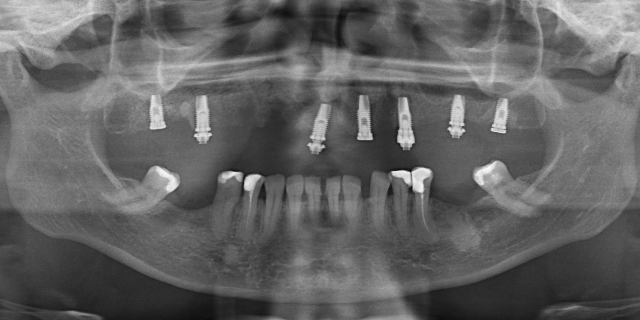
adult